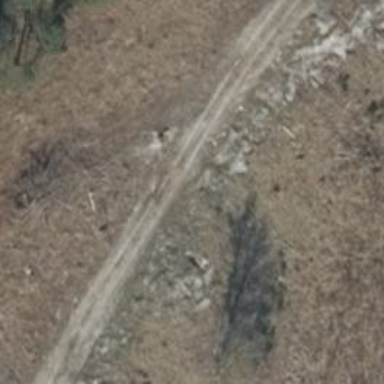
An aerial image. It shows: Dirt track road with grade3 tracktype.